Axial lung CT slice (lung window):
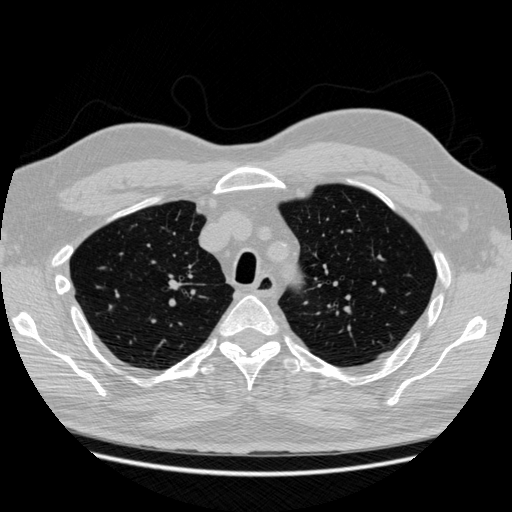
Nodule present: no